Question: I have created my SSRS report in VS2010 and it looks really good. Upon placing this on the report server the size of the header increases (twofold) and really messes up my styling.
I have tried setting the property to false. This did not work at all. I have researched all over the web and haven't been able to find a solution to this.
Any ideas?

***Update -> I removed interactive sorting from the header just to see if this was causing the increase in height, it was the culprit. The size was corrected once I removed interactive sorting. Problem being, I need interactive sorting. Also, upon removing the interactive sorting functionality, I could no longer see the text for the headers. So, I now have a correctly sized header with no text and no sorting.
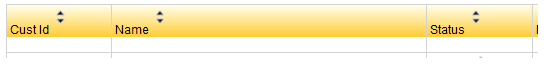
Answer: Added in a height for each cell manually and changed the line height. This fixed this.